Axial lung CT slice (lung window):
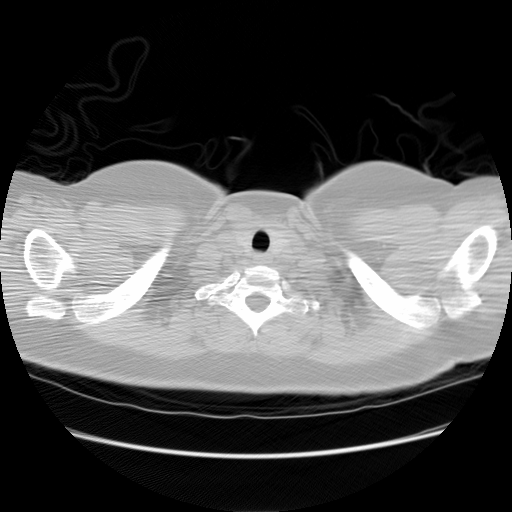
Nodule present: no